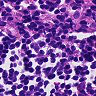
Metastatic tissue present: no